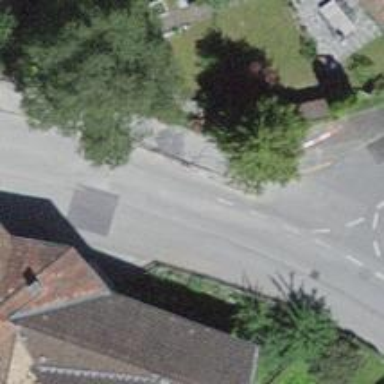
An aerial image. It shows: Residential road.